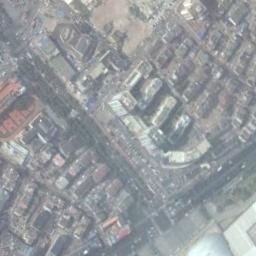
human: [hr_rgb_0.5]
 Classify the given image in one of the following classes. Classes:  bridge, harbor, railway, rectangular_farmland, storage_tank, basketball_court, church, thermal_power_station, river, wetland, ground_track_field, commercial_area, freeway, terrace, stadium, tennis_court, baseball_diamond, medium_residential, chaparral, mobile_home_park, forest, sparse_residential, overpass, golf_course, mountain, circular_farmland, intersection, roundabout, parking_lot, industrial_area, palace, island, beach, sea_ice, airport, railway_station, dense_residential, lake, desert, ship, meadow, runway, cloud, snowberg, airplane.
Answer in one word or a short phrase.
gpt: industrial_area